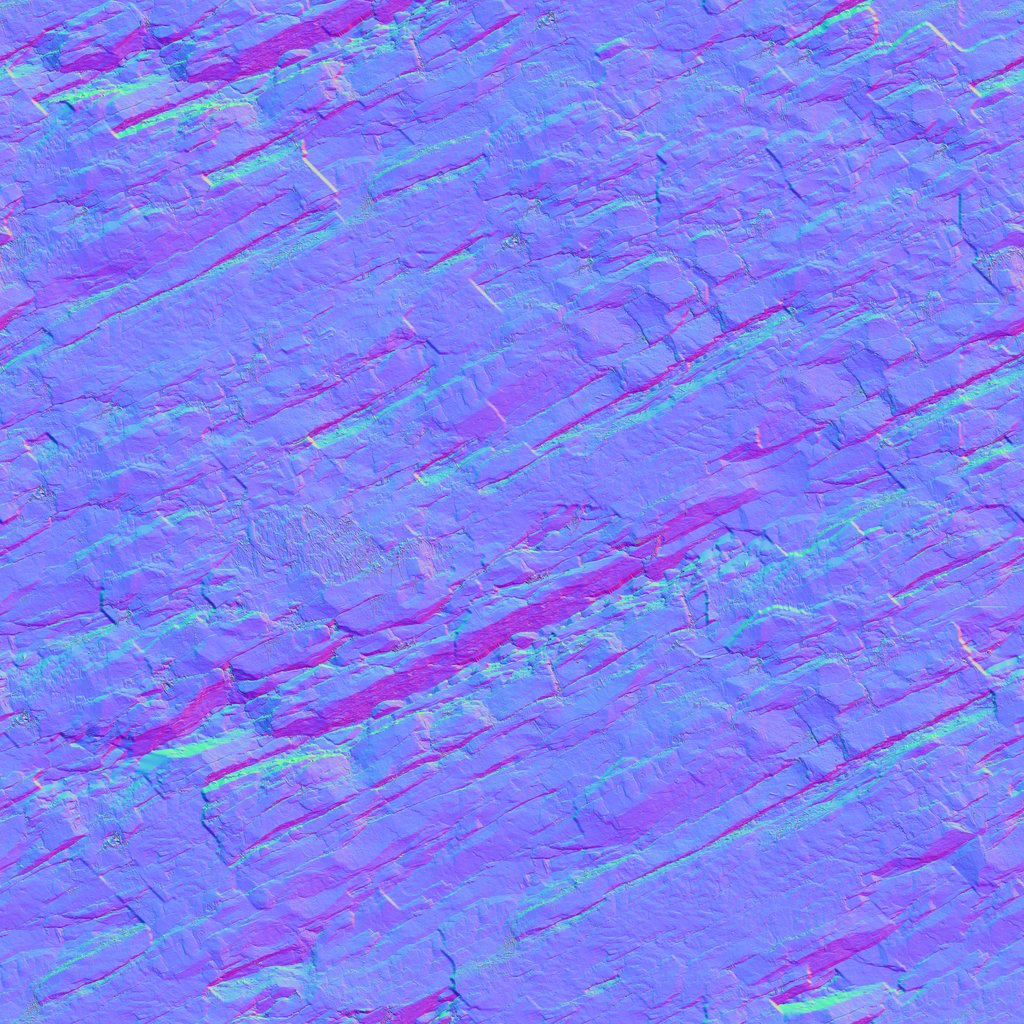
Texture map type: NormalGL